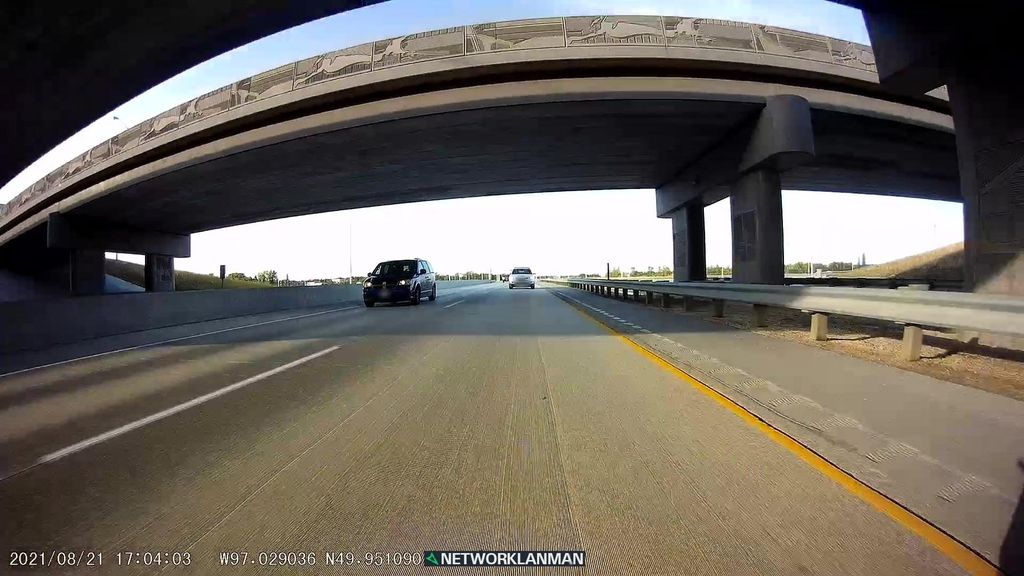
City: winnipeg